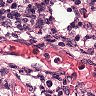
Metastatic tissue present: no